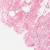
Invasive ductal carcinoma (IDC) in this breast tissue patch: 0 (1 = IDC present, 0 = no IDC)